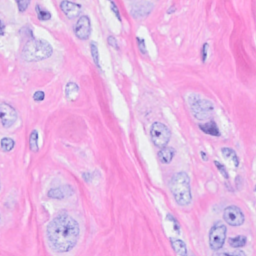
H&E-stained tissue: Breast